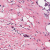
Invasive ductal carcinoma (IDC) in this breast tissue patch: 0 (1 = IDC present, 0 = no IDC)